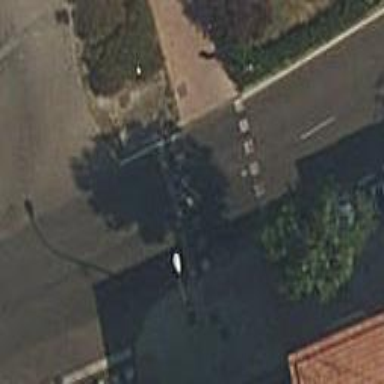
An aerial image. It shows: Footway crossing with traffic signals.